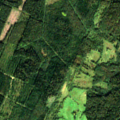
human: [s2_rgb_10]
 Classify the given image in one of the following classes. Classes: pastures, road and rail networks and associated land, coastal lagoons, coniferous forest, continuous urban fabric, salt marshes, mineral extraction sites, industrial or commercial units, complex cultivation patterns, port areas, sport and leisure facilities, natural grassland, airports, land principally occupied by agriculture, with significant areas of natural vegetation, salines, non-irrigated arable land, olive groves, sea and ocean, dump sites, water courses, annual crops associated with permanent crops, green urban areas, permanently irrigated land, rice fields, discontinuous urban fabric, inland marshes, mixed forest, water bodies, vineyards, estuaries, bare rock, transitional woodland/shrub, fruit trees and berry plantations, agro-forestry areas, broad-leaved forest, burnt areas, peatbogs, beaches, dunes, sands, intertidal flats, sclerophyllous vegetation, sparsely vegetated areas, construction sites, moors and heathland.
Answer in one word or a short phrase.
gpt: pastures, coniferous forest, mixed forest, transitional woodland/shrub